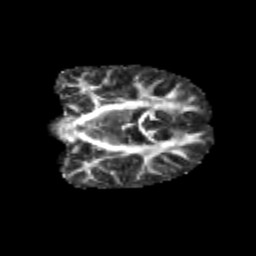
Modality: FA
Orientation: coronal
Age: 10
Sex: male
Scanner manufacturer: siemens
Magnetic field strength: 3 T
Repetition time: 3.8 s
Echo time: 0.07 s